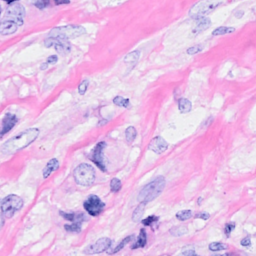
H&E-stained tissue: Breast